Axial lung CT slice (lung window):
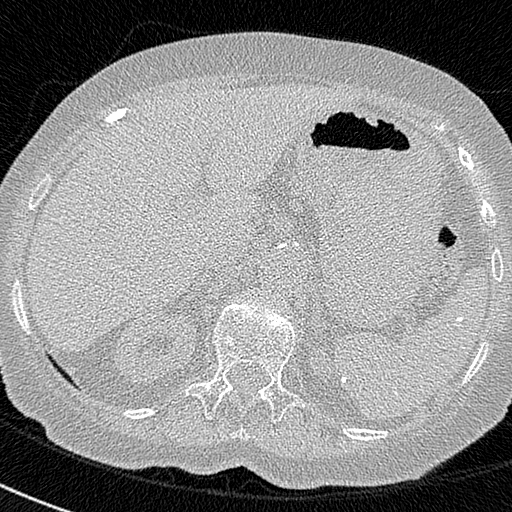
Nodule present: no